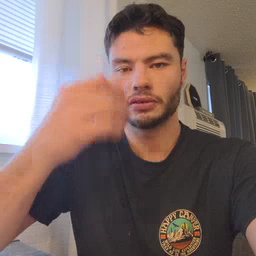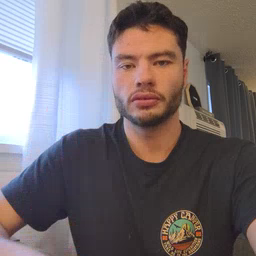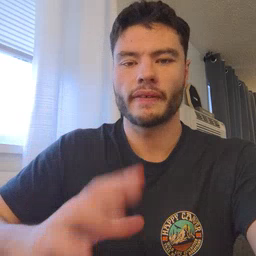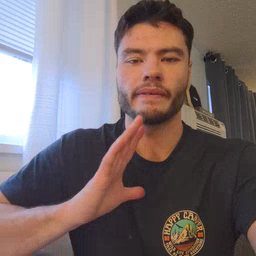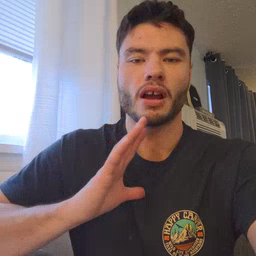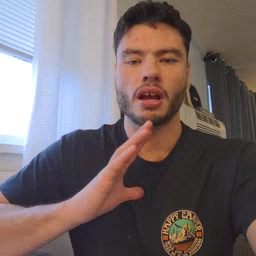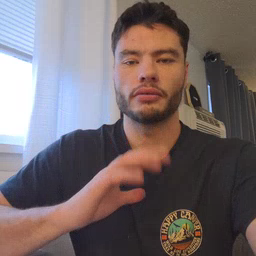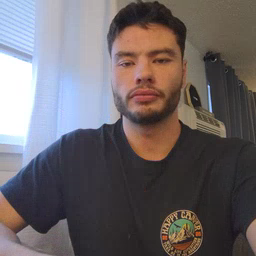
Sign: fine